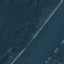
Label: River